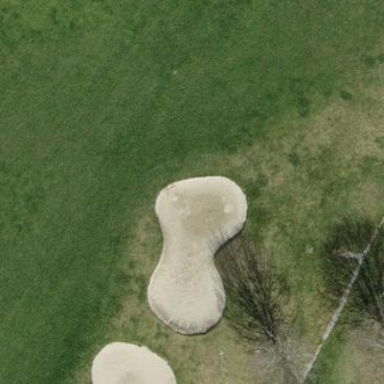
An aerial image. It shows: Sandy area is golf bunker.